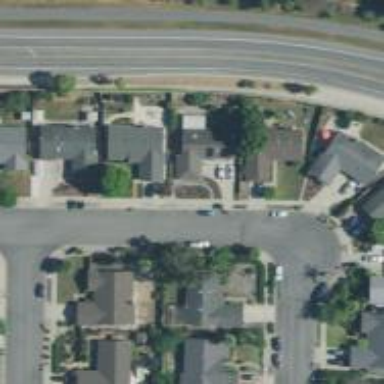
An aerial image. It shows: Driveway.